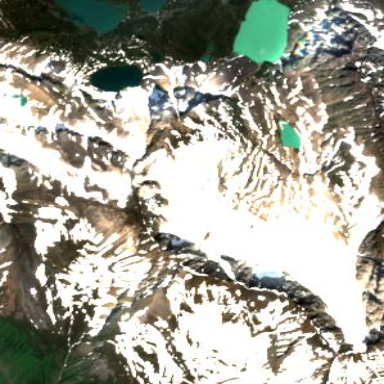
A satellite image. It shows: Majestic glacier in the distance.